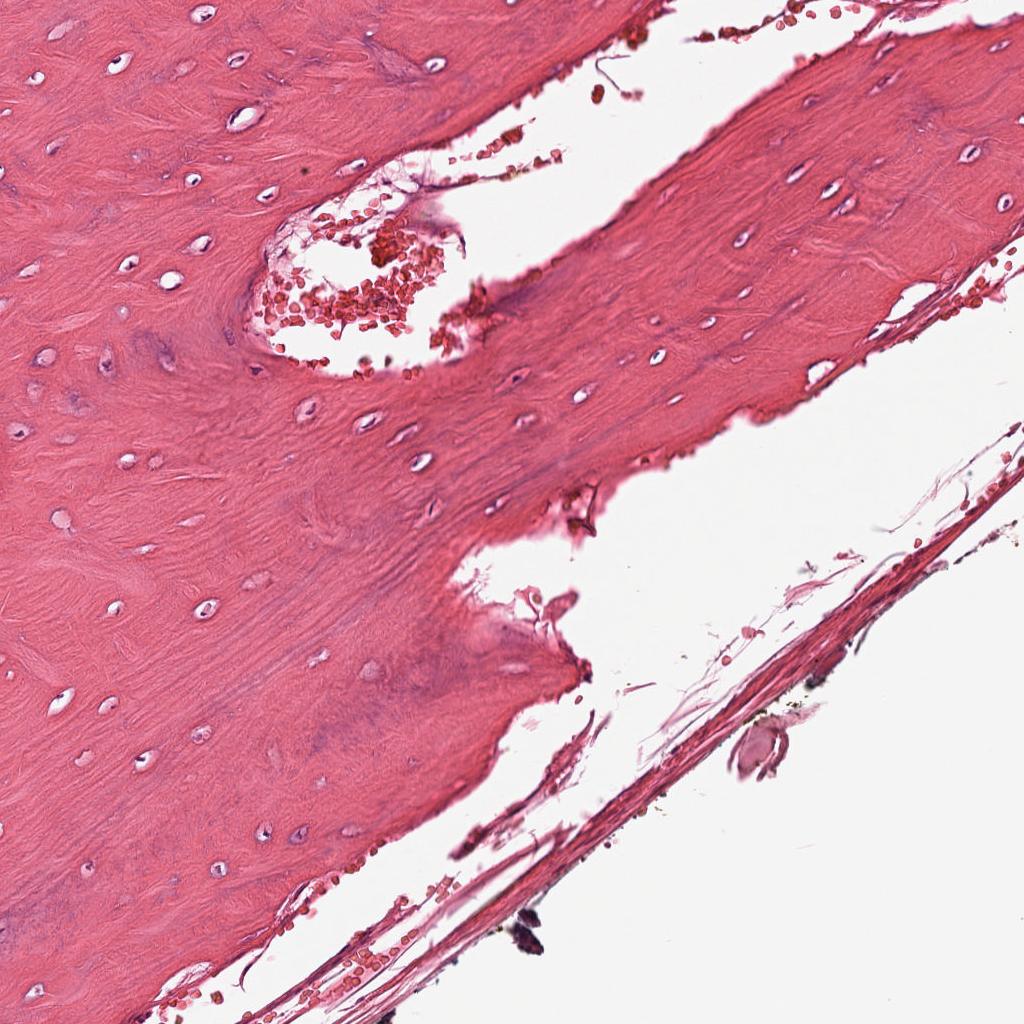
Label: Non-Tumor